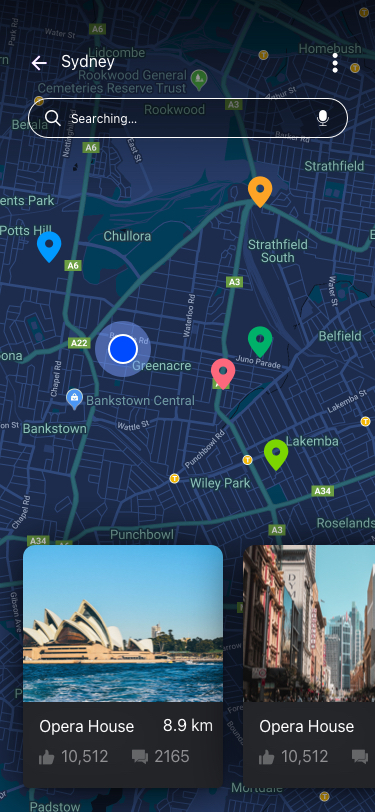
Text in this UI design:
UI Text/Heading/H4/Hightlight
Opera House
10,512
2165
8.9 km
Opera House
10,512
2165
Searching…
UI Text/Heading/H4/Hightlight
Sydney